Question: In Flash Builder 4.6 I've created a Flex Mobile AIR Project.
Why is there neither the 2 buttons nor a scroll bar to see?
And why can't I swipe down to see more text and the 2 buttons?

Here is my complete and simple source code -
The "home view" - :
'''
<?xml version="1.0" encoding="utf-8"?>
<s:View xmlns:fx="http://ns.adobe.com/mxml/2009"
xmlns:s="library://ns.adobe.com/flex/spark"
title="HomeView">
<s:layout>
<s:VerticalLayout paddingTop="10" paddingBottom="10" paddingLeft="10" gap="10" />
</s:layout>
<s:Label text="Agreement" width="100%" textAlign="center" />
<s:Label width="100%">
<s:text>
Lorem ipsum dolor sit amet, consectetur adipiscing elit. Aenean tincidunt rutrum felis eu tincidunt. Cum sociis natoque penatibus et magnis dis parturient montes, nascetur ridiculus mus. In auctor erat nec ligula vestibulum porttitor ornare quam facilisis. Lorem ipsum dolor sit amet, consectetur adipiscing elit. Nunc pretium elementum elit, vitae aliquet turpis facilisis tempus. Curabitur quis mi tellus, placerat bibendum erat. Vestibulum condimentum dolor eu purus fermentum pharetra. Suspendisse potenti. Cum sociis natoque penatibus et magnis dis parturient montes, nascetur ridiculus mus. Nulla tempus aliquam vehicula.
Ut porta commodo interdum. Vestibulum et magna non felis malesuada mollis eu a dolor. Vivamus non diam purus, quis ultricies mi. Maecenas pharetra lorem ac elit tempor bibendum. Fusce gravida, enim et cursus dignissim, augue lectus consequat diam, sit amet laoreet urna eros a nisi. Phasellus id lacinia elit. Nullam pharetra tempor lobortis. Morbi non orci eget tellus consectetur euismod sed in diam. Sed sit amet fringilla massa. Sed quis ligula diam, ut vulputate odio. Donec dapibus diam vel libero tincidunt eu laoreet mauris adipiscing. </s:text>
</s:Label>
<s:Spacer height="100%" />
<s:HGroup width="100%" gap="10">
<s:Button label="I do not agree" width="50%" />
<s:Button label="I agree" width="50%" />
</s:HGroup>
</s:View>
'''
And the app itself - :
'''
<?xml version="1.0" encoding="utf-8"?>
<s:ViewNavigatorApplication
xmlns:fx="http://ns.adobe.com/mxml/2009"
xmlns:s="library://ns.adobe.com/flex/spark"
firstView="views.Agreement">
</s:ViewNavigatorApplication>
'''
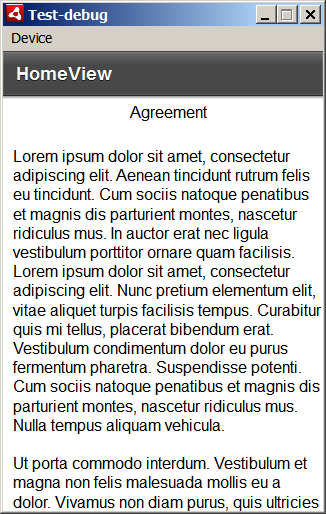
Answer: Try this instead:
'''
<?xml version="1.0" encoding="utf-8"?>
<s:View xmlns:fx="http://ns.adobe.com/mxml/2009"
xmlns:s="library://ns.adobe.com/flex/spark"
title="HomeView">
<s:Scroller width="100%" height="100%">
<s:VGroup width="100%" height="100%" paddingTop="10" paddingBottom="10" paddingLeft="10" gap="10">
<s:Label text="Agreement" width="100%" textAlign="center" />
<s:Label width="100%">
<s:text>
Lorem ipsum dolor sit amet, consectetur adipiscing elit. Aenean tincidunt rutrum felis eu tincidunt. Cum sociis natoque penatibus et magnis dis parturient montes, nascetur ridiculus mus. In auctor erat nec ligula vestibulum porttitor ornare quam facilisis. Lorem ipsum dolor sit amet, consectetur adipiscing elit. Nunc pretium elementum elit, vitae aliquet turpis facilisis tempus. Curabitur quis mi tellus, placerat bibendum erat. Vestibulum condimentum dolor eu purus fermentum pharetra. Suspendisse potenti. Cum sociis natoque penatibus et magnis dis parturient montes, nascetur ridiculus mus. Nulla tempus aliquam vehicula.
Ut porta commodo interdum. Vestibulum et magna non felis malesuada mollis eu a dolor. Vivamus non diam purus, quis ultricies mi. Maecenas pharetra lorem ac elit tempor bibendum. Fusce gravida, enim et cursus dignissim, augue lectus consequat diam, sit amet laoreet urna eros a nisi. Phasellus id lacinia elit. Nullam pharetra tempor lobortis. Morbi non orci eget tellus consectetur euismod sed in diam. Sed sit amet fringilla massa. Sed quis ligula diam, ut vulputate odio. Donec dapibus diam vel libero tincidunt eu laoreet mauris adipiscing. </s:text>
</s:Label>
<s:Spacer height="100%" />
<s:HGroup width="100%" gap="10">
<s:Button label="I do not agree" width="50%" />
<s:Button label="I agree" width="50%" />
</s:HGroup>
</s:VGroup>
</s:Scroller>
</s:View>
'''
In Flex 4, you need to specify if someone needs to scroll by using the Scroller :)